Question: I have a drop down menu on my site where I want all US states listed. I have an array of states but I can't seem to get ALL of them to load into my '<option>' tag. Below is the first 15 states as an array and my '<select>' code. Eventually the drop down will link to separate pages for each state with an image of that state (that is why I have an "img" within each state array). The only states I get to load in the drop down are: Alaska, Arkansas, Colorado, Delaware, Florida, Hawaii, and Illinois.

'''
<?php
$states = array();
$states['AL'] = array (
"name" => "Alabama",
"img" => "http://getwidgetsfree.com/images/state_png/al.png"
);
$states['AK'] = array (
"name" => "Alaska",
"img" => "http://getwidgetsfree.com/images/state_png/ak.png"
);
$states['AZ'] = array (
"name" => "Arizona",
"img" => "http://getwidgetsfree.com/images/state_png/az.png"
);
$states['AR'] = array (
"name" => "Arkansas",
"img" => "http://getwidgetsfree.com/images/state_png/ar.png"
);
$states['CA'] = array (
"name" => "California",
"img" => "http://getwidgetsfree.com/images/state_png/ca.png"
);
$states['CO'] = array (
"name" => "Colorado",
"img" => "http://getwidgetsfree.com/images/state_png/co.png"
);
$states['CT'] = array (
"name" => "Connecticut",
"img" => "http://getwidgetsfree.com/images/state_png/ct.png"
);
$states['DE'] = array (
"name" => "Delaware",
"img" => "http://getwidgetsfree.com/images/state_png/de.png"
);
$states['DC'] = array (
"name" => "District of Columbia",
"img" => "http://pharmacoding.com/dendreon/provenge/images/dc.png"
);
$states['FL'] = array (
"name" => "Florida",
"img" => "http://getwidgetsfree.com/images/state_png/fl.png"
);
$states['GA'] = array (
"name" => "Georgia",
"img" => "http://getwidgetsfree.com/images/state_png/ga.png"
);
$states['HI'] = array (
"name" => "Hawaii",
"img" => "http://getwidgetsfree.com/images/state_png/hi.png"
);
$states['ID'] = array (
"name" => "Idaho",
"img" => "http://getwidgetsfree.com/images/state_png/id.png"
);
$states['IL'] = array (
"name" => "Illinois",
"img" => "http://getwidgetsfree.com/images/state_png/il.png"
);
$states['IN'] = array (
"name" => "Indiana",
"img" => "http://getwidgetsfree.com/images/state_png/in.png"
);
?>
<select>
<?php
foreach($states as $state) {
echo "<option value='state.php?id=" . $state["id"] . ">" . $state["name"] . "</option>";
};
?>
</select>
'''
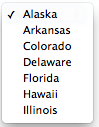
Answer: You are missing a closing ''' quote, next to the option tag's closing bracket right after '$state["id"]'.
'''
<?php
foreach($states as $state) {
echo "<option value='state.php?id=" . $state["id"] . "'>" . $state["name"] . "</option>";
};
?>
'''